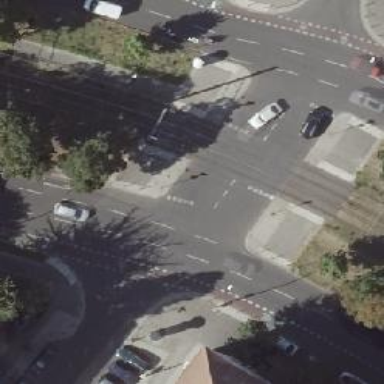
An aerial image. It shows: Uncontrolled tram crossing.